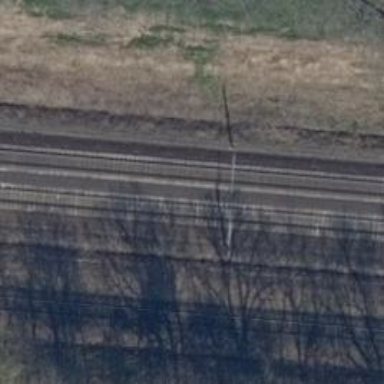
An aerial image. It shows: Milestone along the railway with catenary mast.